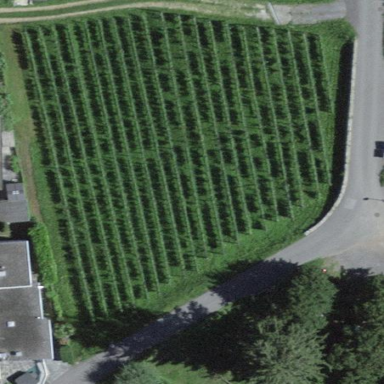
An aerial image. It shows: Beautiful vineyard in the countryside.